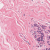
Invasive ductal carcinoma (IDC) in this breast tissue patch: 0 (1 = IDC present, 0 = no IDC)